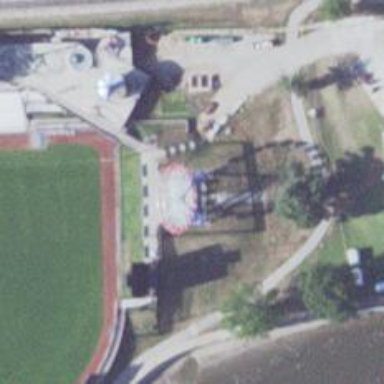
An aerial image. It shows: Big wheel attraction.